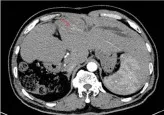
Multistage liver-enhanced CT and gadoxetate disodium-enhanced MRI scans of the liver showed that S3 and S4 occupied the liver at the first visit. The red arrow indicates an intrahepatic tumor. (B) Initiation-CT image in the period of arterial phase.
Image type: radiology (ct)